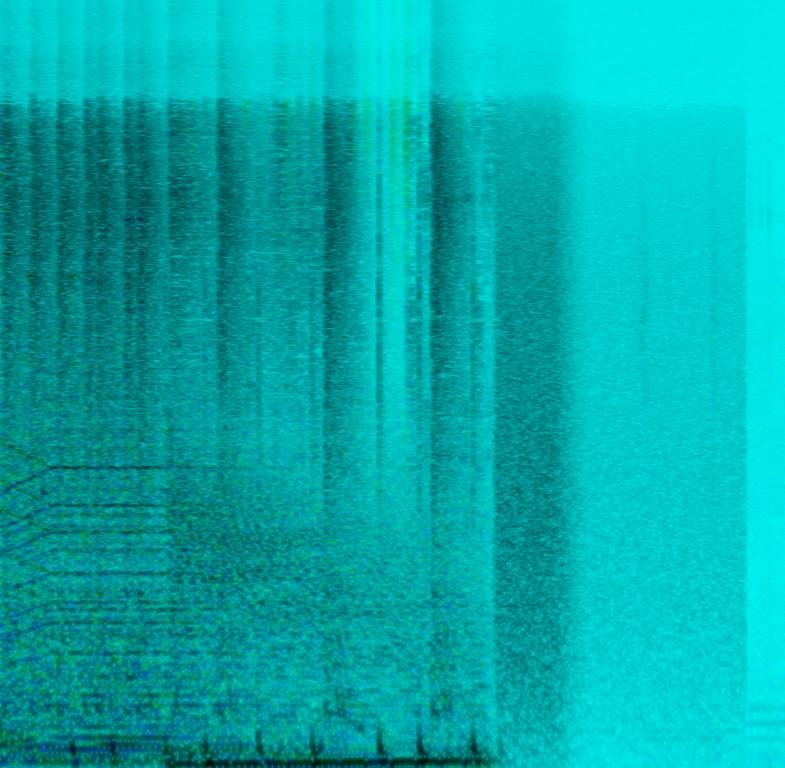
This song contains a drum set playing a groove with an outstanding snare hit and hihats panned to the right side of the speakers. Synthesizer pad sounds are rising up in pitch to the mid range. The recording also contains something like a short sniffing sound used as part of the rhythm and sound effects. This song may be playing in a thriller-movie.